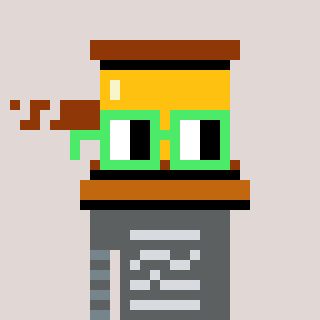
a pixel art character with square light green glasses, a gavel-shaped head and a darkpink-colored body on a warm background